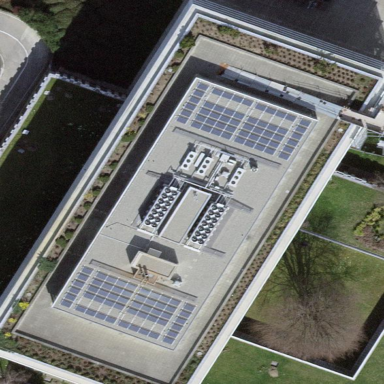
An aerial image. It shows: Office building.